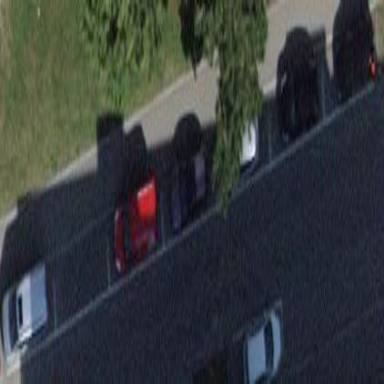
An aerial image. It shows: Asphalt parking lane.